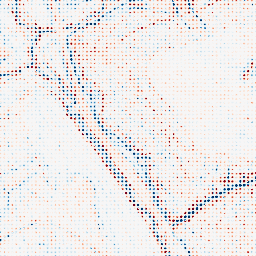
Category: edge_preserving
Decomposition family: bilateral
Decomposition parameters: d: 9
sigma_color: 50
sigma_space: 50
Upsampling method: sinc_blackman
Upsampling parameters: scale: 8
kernel_size: 4
Upsampling scale: 8